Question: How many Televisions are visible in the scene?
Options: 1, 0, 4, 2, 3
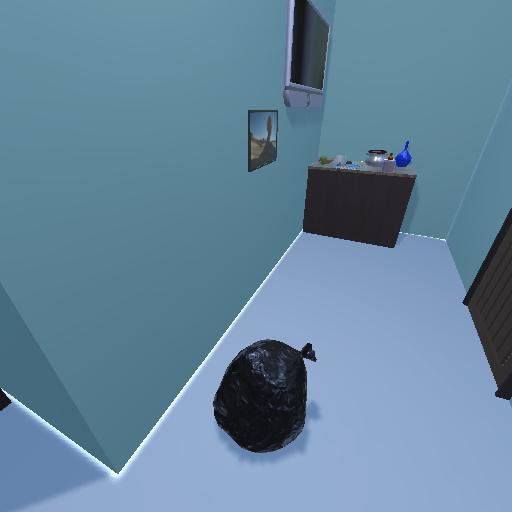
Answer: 1